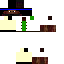
A male skeleton skin with dark skin, wearing brown helmet dressed in a blue armor chest and black pants, featuring a closed mouth.